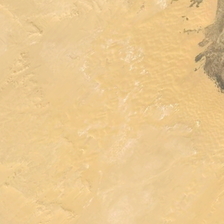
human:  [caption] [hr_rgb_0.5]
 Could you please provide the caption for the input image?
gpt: it is a large piece of yellow desert .

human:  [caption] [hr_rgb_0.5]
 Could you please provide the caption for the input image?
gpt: it is a large piece of yellow desert .

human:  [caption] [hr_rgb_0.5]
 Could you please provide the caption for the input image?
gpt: it is a large piece of yellow desert .

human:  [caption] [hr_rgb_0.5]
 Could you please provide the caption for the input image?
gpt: it is a large piece of yellow desert .

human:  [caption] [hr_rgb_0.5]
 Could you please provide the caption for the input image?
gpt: it is a large piece of yellow desert .